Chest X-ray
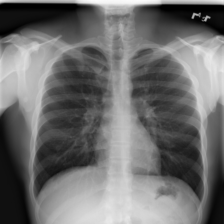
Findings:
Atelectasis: negative
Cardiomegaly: negative
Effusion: negative
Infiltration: negative
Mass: negative
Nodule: negative
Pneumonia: negative
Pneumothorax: negative
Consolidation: negative
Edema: negative
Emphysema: negative
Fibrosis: negative
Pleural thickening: negative
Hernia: negative